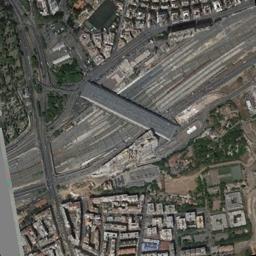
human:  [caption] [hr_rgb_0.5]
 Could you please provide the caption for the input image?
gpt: The railway station is next to some buildings and trees .

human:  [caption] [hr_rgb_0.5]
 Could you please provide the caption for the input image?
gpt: A well-equipped railway station in a crowded city .

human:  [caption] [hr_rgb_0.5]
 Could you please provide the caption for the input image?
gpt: Many buildings are beside the railway station .

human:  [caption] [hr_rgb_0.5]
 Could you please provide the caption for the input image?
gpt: The railway station has lots of railways and a striped building and an overpass is over the railways .

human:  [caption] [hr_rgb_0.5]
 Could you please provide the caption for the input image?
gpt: There are many buildings around the railway station .